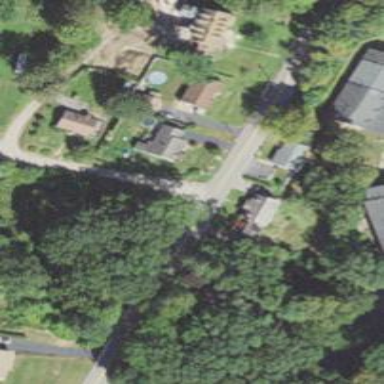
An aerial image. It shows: Residential driveway designated as service road.